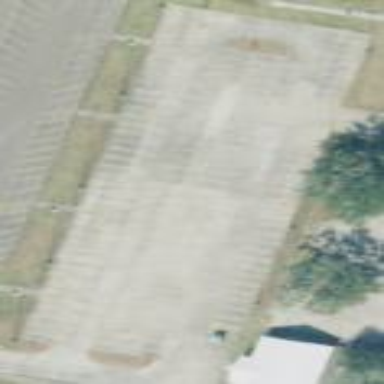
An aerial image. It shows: Parking area.